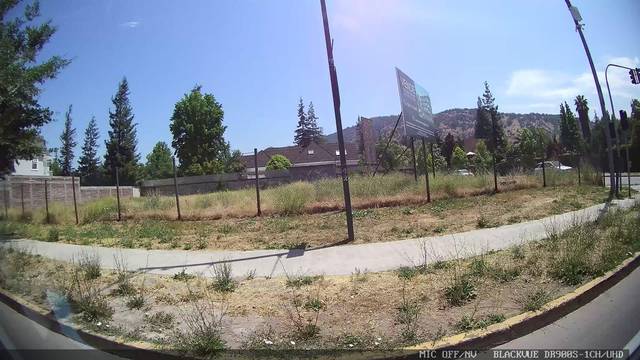
Region: Chile
Coordinates: -33.355, -70.533